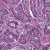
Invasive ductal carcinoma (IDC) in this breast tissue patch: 1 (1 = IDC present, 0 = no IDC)